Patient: sex M, age 42
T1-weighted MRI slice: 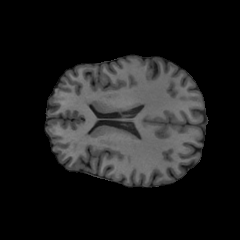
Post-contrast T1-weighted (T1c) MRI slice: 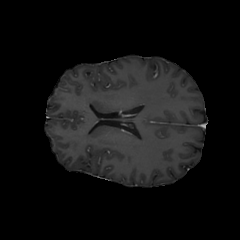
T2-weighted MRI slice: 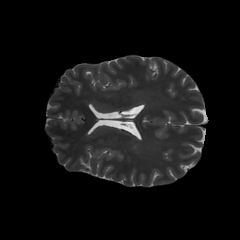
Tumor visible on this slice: no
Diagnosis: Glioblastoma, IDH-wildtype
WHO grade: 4